Interaction volume radius: 10 \u00c5
Interaction volume height: 10 \u00c5
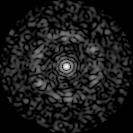
Disorder parameter: 0.8273